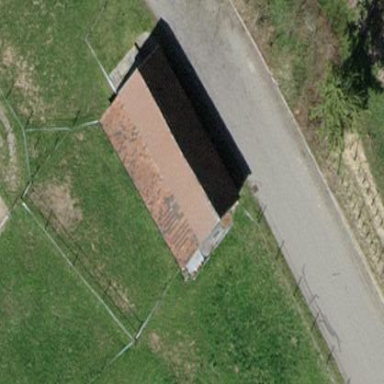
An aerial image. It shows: Shed building.